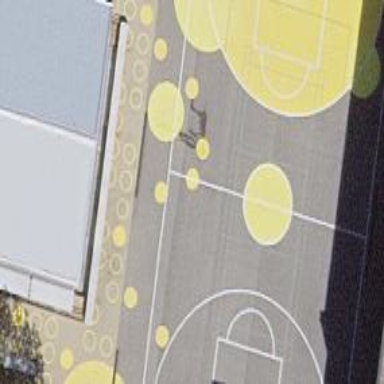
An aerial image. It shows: Asphalt basketball court on pitch.